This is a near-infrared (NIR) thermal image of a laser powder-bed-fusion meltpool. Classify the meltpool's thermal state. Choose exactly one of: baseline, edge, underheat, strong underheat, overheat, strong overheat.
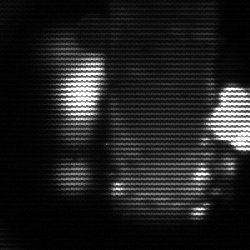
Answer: strong underheat